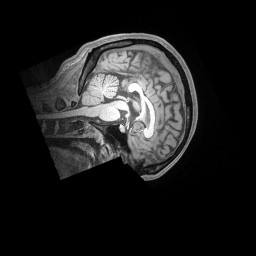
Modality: T1w
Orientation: sagittal
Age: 21
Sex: male
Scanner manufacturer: siemens
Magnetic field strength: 3 T
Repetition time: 2.53 s
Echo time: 0.00164 s